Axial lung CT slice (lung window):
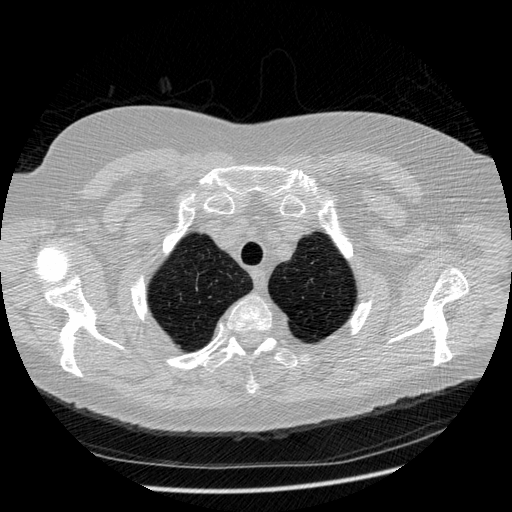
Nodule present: no